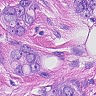
Metastatic tissue present: yes